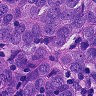
Metastatic tissue present: yes